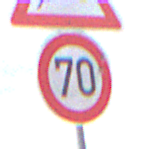
Verkehrszeichen: Geschwindigkeit70
Zusatzzeichen oben: WildwechselLinks
Umgebung: Outdoor, Suburban
Tageszeit: Midday
Wetter: Overcast
Licht: Natural
Jahreszeit: NotSpecified
Kontrast: LowContrast